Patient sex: M
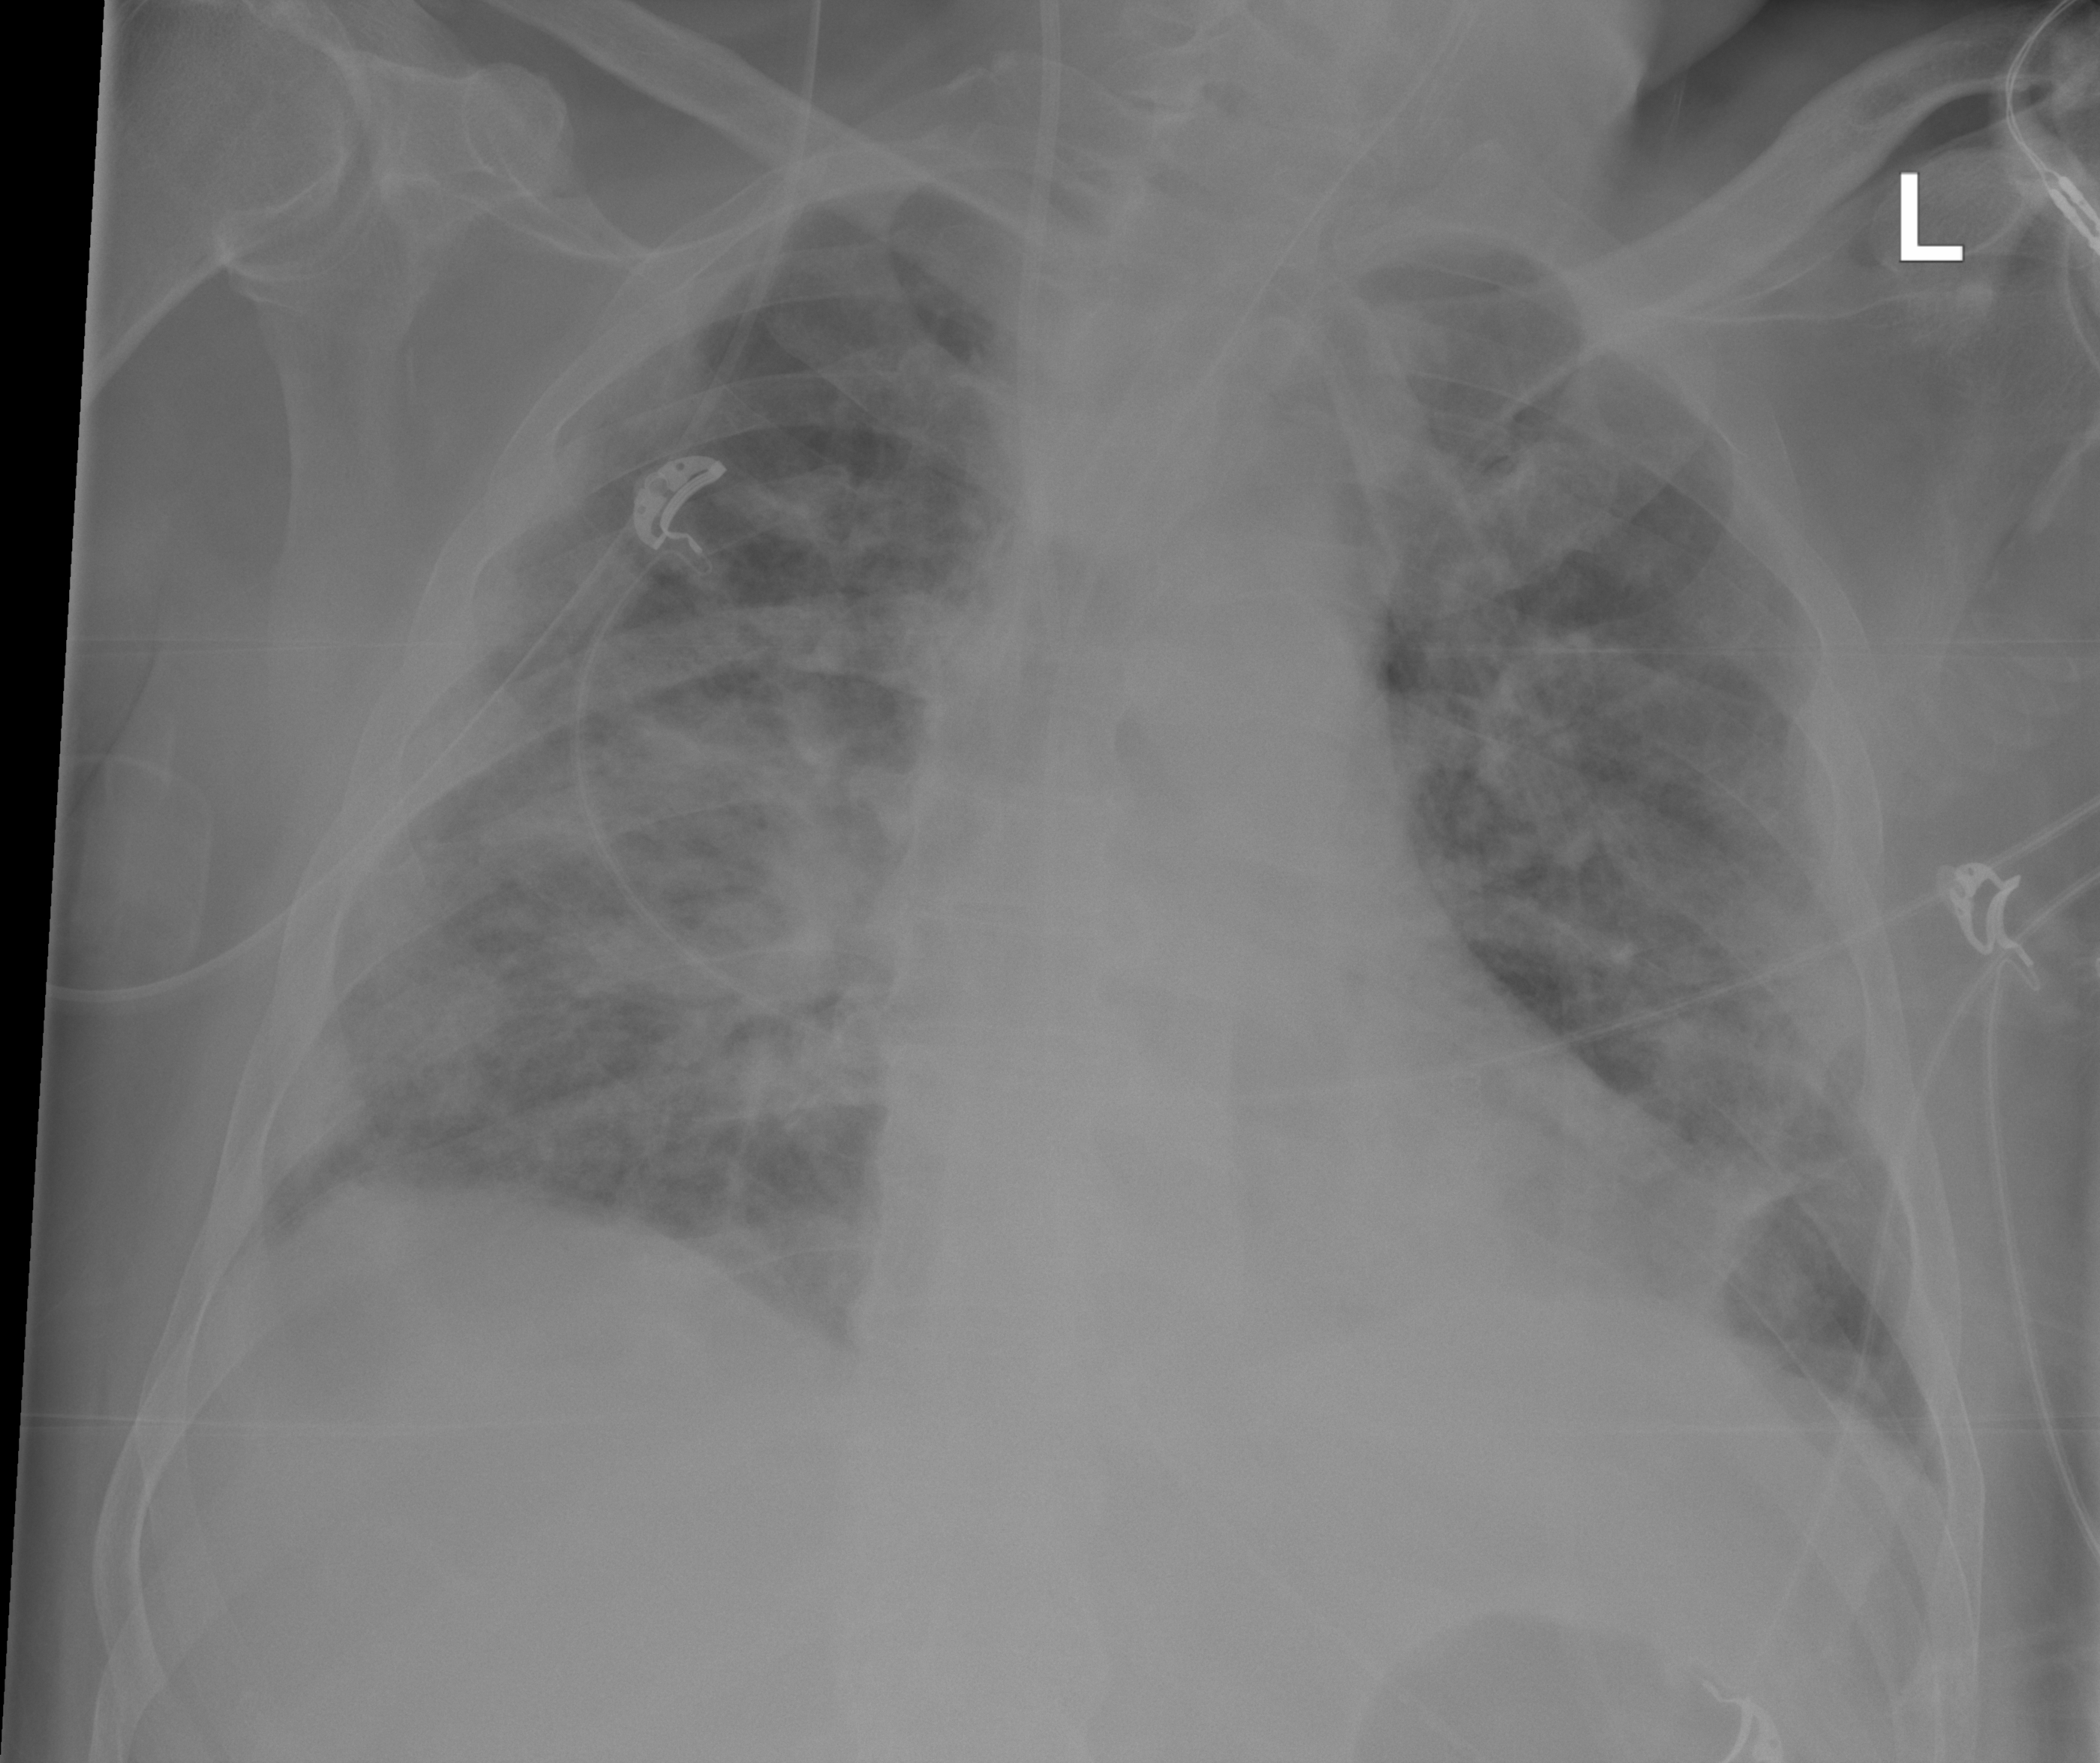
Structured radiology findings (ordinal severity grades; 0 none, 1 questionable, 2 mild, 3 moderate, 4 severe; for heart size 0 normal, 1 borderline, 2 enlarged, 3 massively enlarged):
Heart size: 2
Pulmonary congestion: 0
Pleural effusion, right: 0
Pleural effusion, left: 0
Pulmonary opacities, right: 3
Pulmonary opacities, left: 3
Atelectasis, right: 2
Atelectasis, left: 2